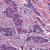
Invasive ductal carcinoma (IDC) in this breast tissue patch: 1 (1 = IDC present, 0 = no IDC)